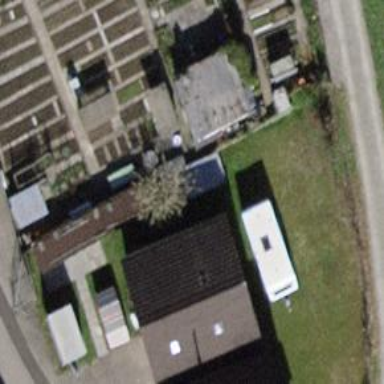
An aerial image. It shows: Industrial building with gabled roof oriented along its length.